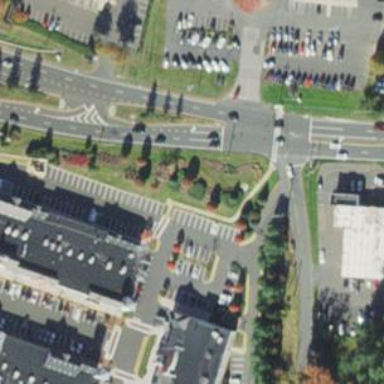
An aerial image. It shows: Uncontrolled crossing on footway with marked lines.